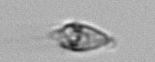
Label: Oxytoxum